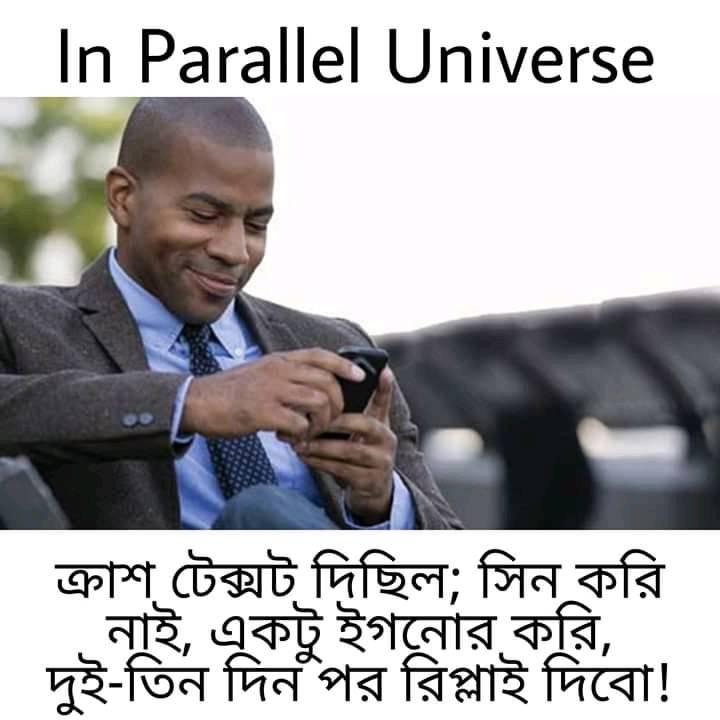
Caption: In Parallel Universe     ক্রাশ টেক্সট দিছিল ;   সিন করি নাই , একটু ইগনোর করি , দুই-তিন দিন পর রিপ্লাই দিবো !
Label: non-hate